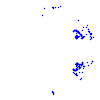
Particle: kaon